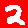
Digit: 2